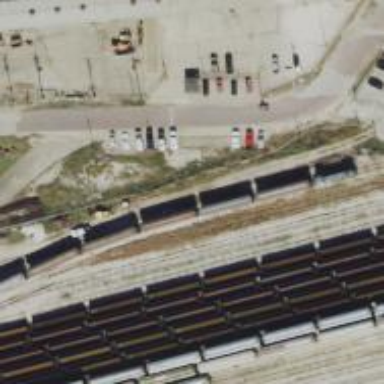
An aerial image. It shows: Unused railway yard.